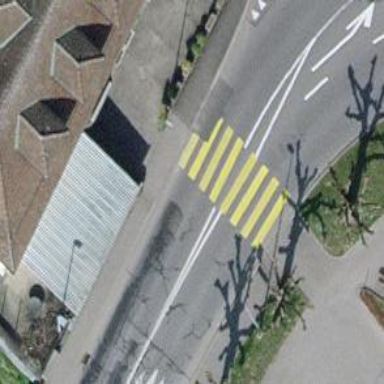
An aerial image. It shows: Uncontrolled zebra crossing on the road.